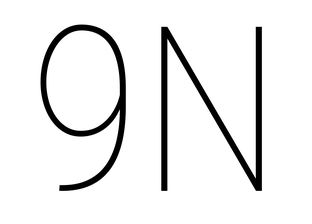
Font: Roboto_Condensed_Thin